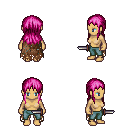
a pixel art fantasy rpg character, female body template, human, tanned skin, brown tattered cape, teal pants, pink unkempt hairstyle, dagger, four views (front, back, left, right), 2x2 character sprite sheet, small pixel art, hard edges, no anti-aliasing